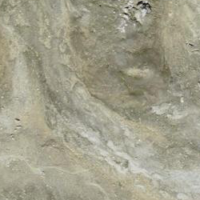
EUNIS habitat code: 48
Species observed at this site:
Aglais urticae